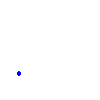
Particle: proton